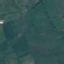
Label: Pasture